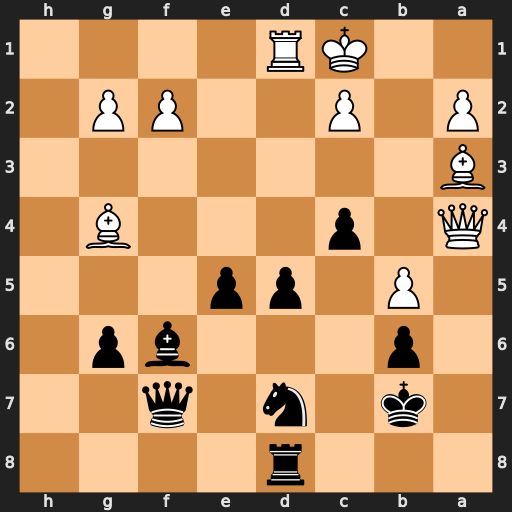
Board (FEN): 3r4/1k1n1q2/1p3bp1/1P1pp3/Q1p3B1/B7/P1P2PP1/2KR4
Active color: b
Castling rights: -
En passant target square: -
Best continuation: Ra8 Qb4 Nc5